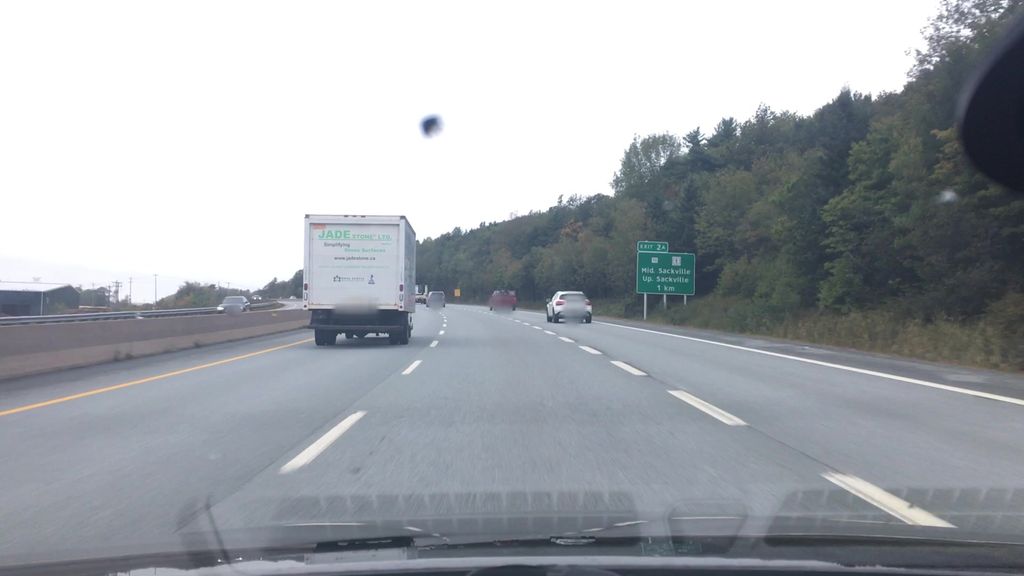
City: halifax